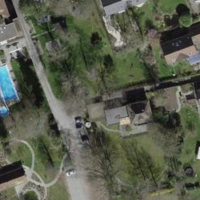
EUNIS habitat code: 55
Species observed at this site:
Erigeron karvinskianus